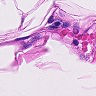
Metastatic tissue present: no